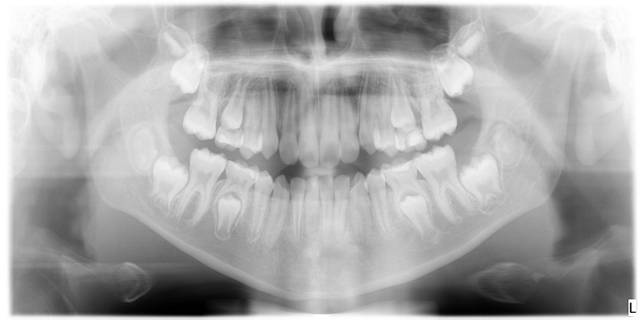
adult